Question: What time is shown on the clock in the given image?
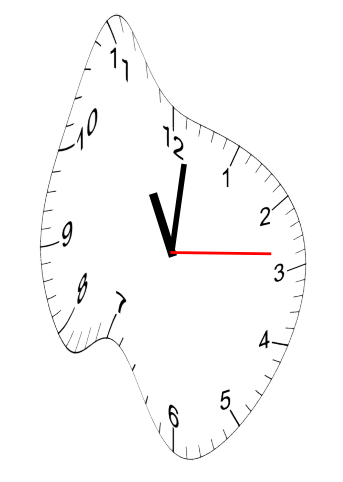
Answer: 11:01:14